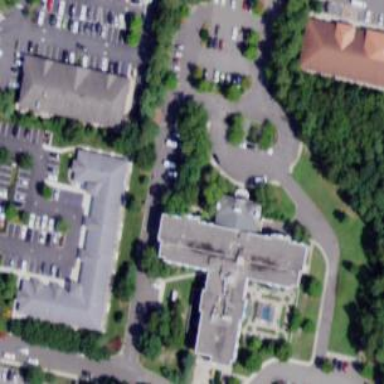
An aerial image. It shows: Nursing home building.